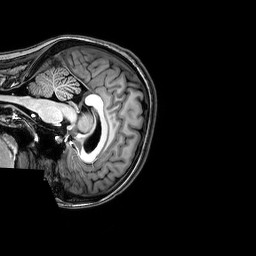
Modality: T1w
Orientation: sagittal
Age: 26
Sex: female